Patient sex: F
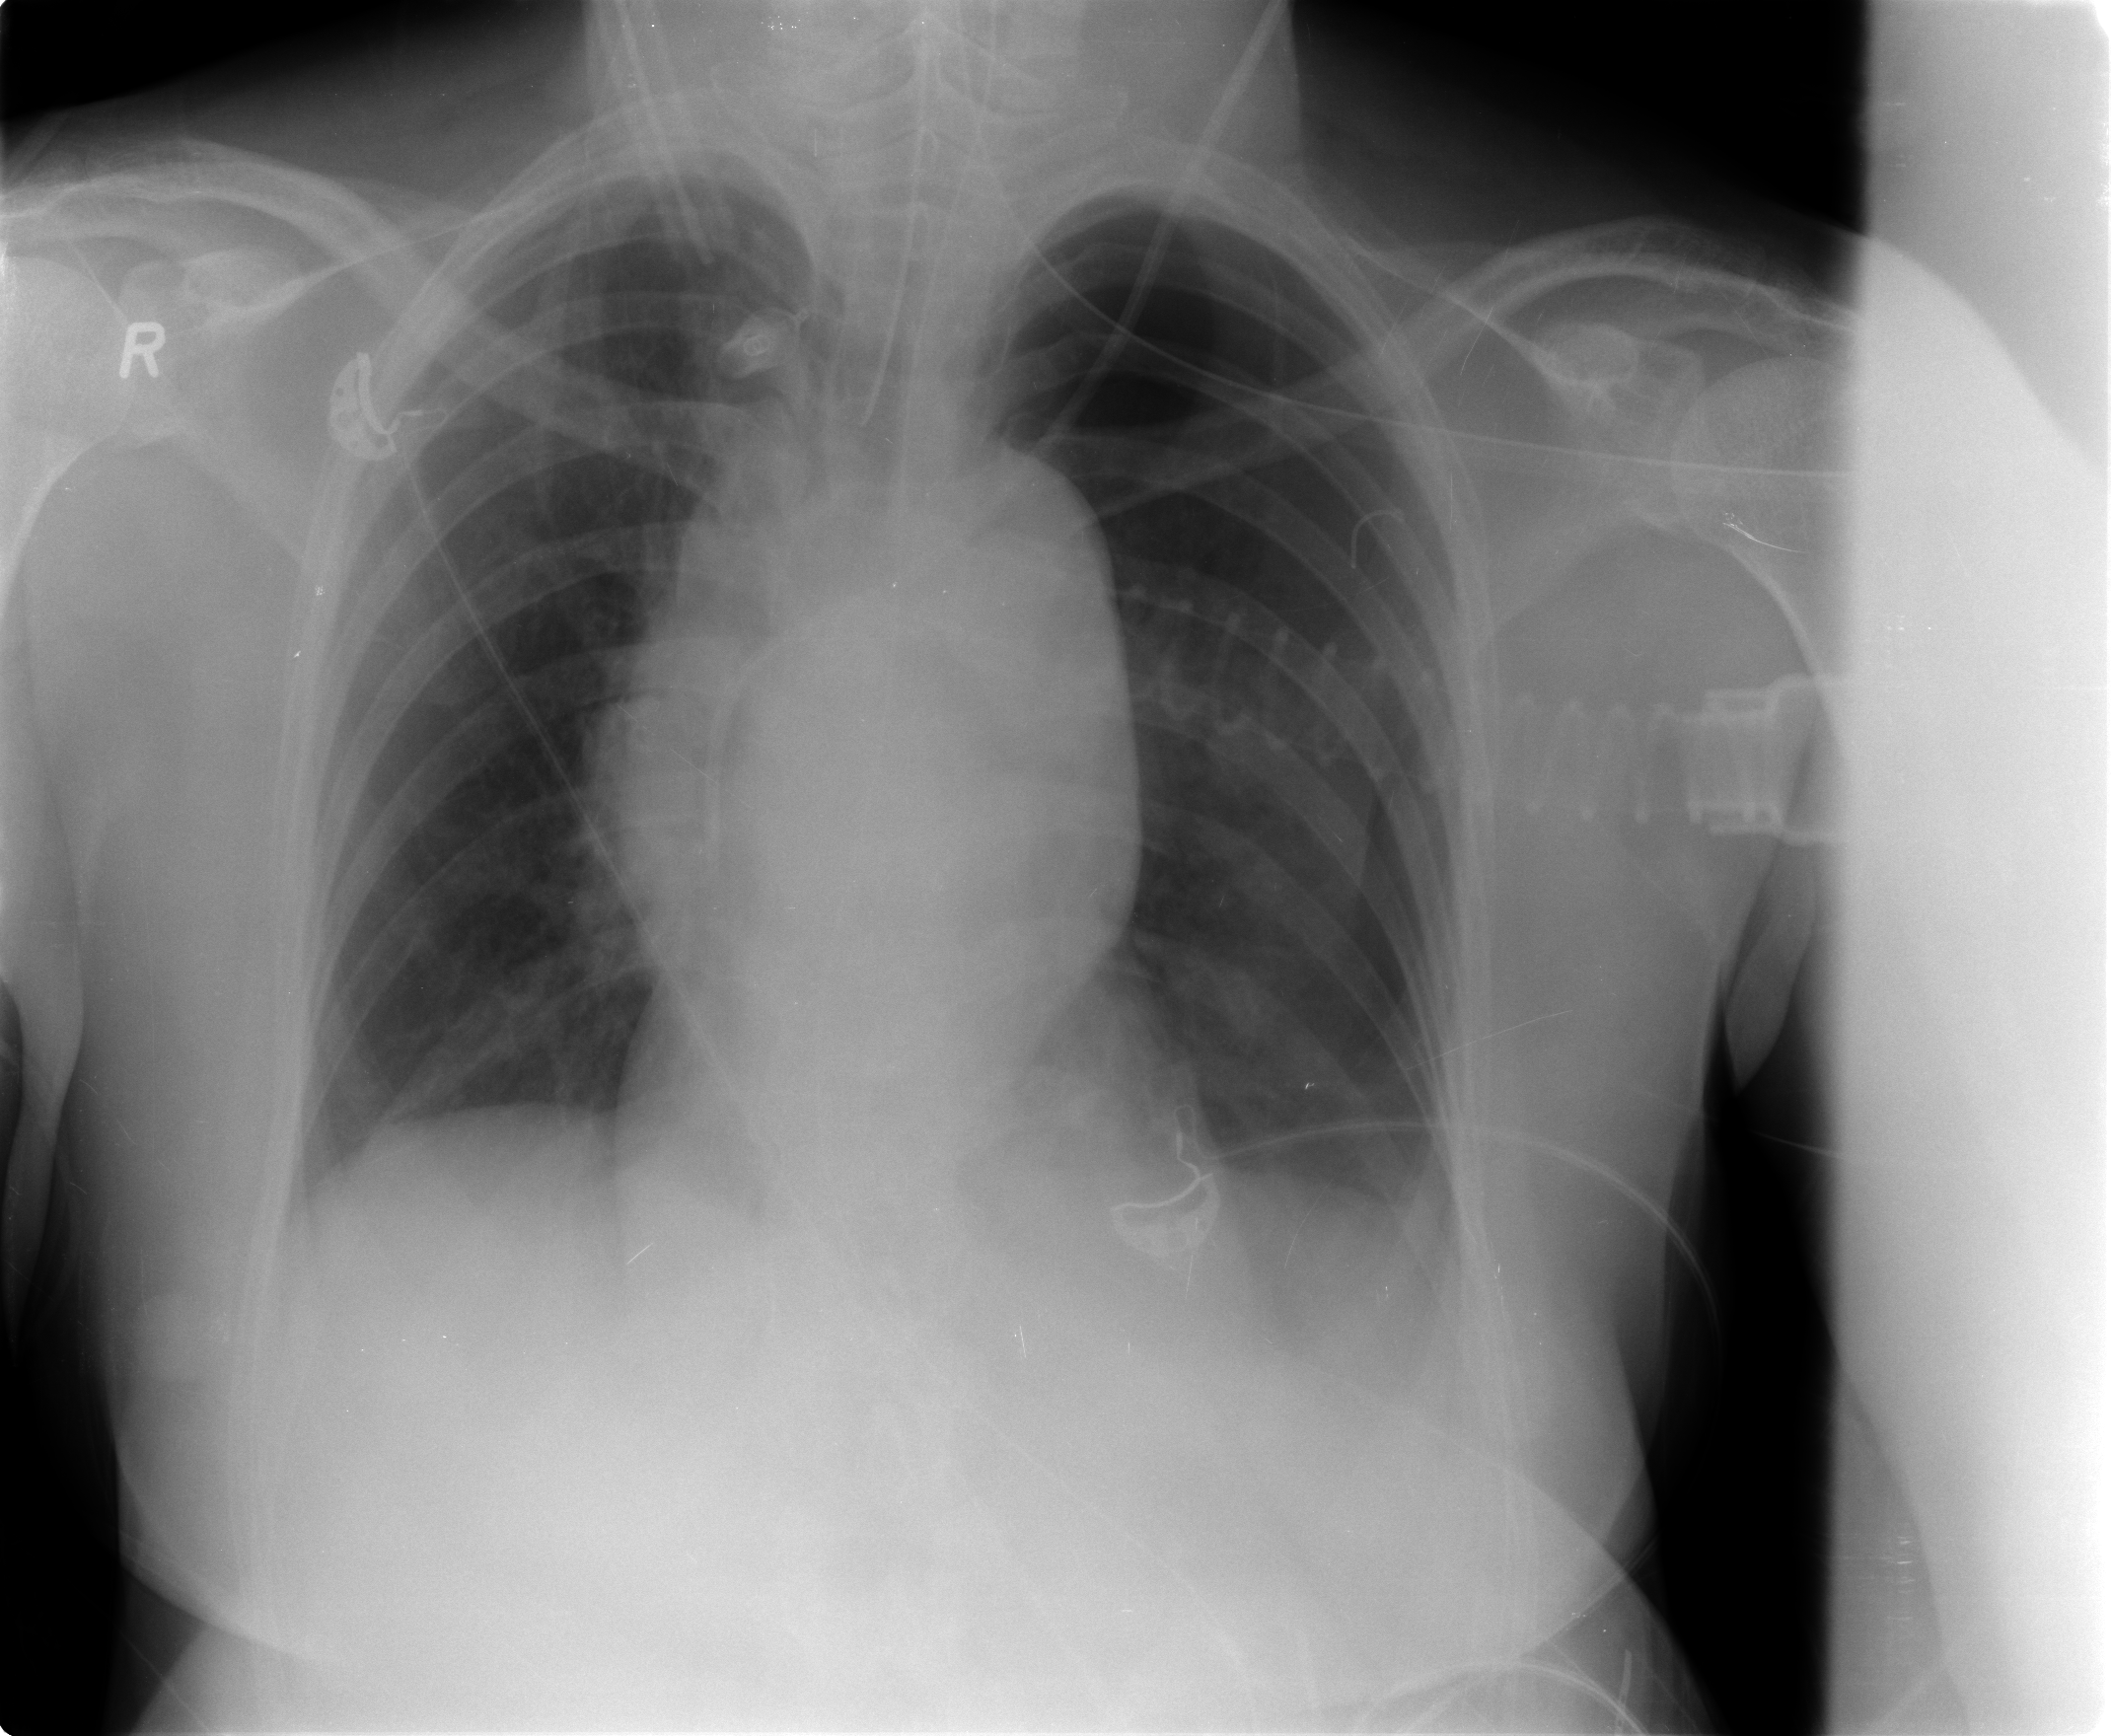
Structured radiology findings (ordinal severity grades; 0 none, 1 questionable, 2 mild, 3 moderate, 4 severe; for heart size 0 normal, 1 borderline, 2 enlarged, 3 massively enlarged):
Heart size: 0
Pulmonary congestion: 1
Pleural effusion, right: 0
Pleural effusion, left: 2
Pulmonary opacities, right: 0
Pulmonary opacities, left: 0
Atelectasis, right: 0
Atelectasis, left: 2